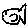
Label: fish